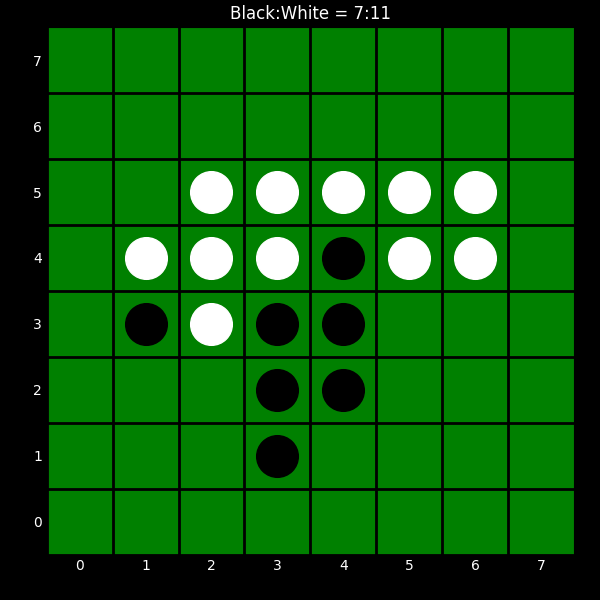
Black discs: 7
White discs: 11